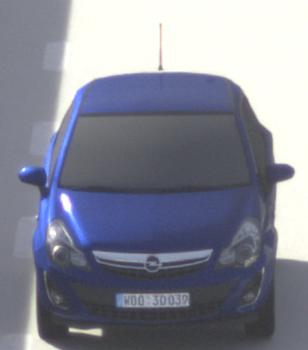
Make: Opel
Model: Corsa 1.2
Detailed model: Corsa (D)
Model produced from: 2011/01
Model produced until: 2014/08
Doors: 3
Color: blue
Road condition: dry road
Daytime: morning or afternoon
Contrast: high contrast